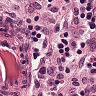
Metastatic tissue present: no